Question: I'm following along with <URL> and I get stuck right at
Deployment Key.
Where do I get my Deployment Key?
I've already created a bucket on AWS can't find a Key associated with it.
I am stuck here:

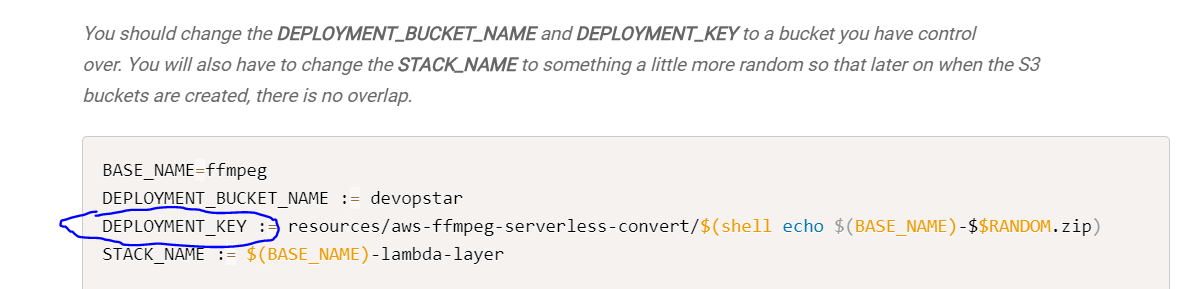
Answer: In that particular tutorial, the 'DEPLOYMENT_KEY' is simply referring to the name of the object to be stored in Amazon S3.
For objects in Amazon S3, the filename is referred to as the 'Key' and it includes the full path, such as:
'''
resources/aws-ffmpeg-serverless-convert/ffmpeg-1234.zip
'''
I suspect that those lines in the 'MAKE' file can be used as-supplied, without having to make any changes.
The '$$RANDOM' command will generate a random name to avoid clashes. See: <URL>
You only need to change the 'DEPLOYMENT_BUCKET_NAME' to a bucket that you created.